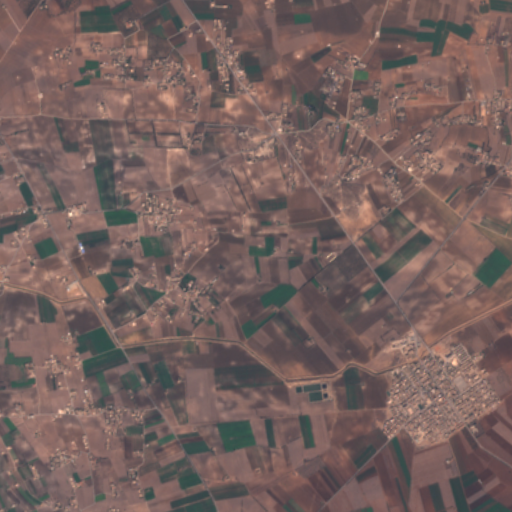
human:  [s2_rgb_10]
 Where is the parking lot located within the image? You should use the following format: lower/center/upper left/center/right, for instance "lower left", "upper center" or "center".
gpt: The parking lot is located in the lower right of the image.
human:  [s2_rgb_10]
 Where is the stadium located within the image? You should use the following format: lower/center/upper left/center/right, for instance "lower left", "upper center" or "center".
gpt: The stadium is located in the lower right of the image.
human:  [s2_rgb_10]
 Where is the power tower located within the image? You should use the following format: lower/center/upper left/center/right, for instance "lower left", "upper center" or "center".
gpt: There is no power tower in the image.